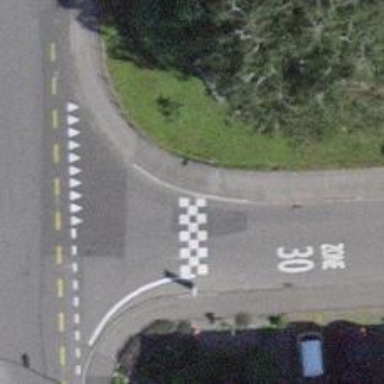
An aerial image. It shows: Kerb barrier.